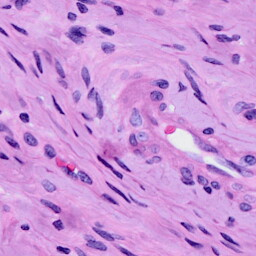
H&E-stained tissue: Cervix